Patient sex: F
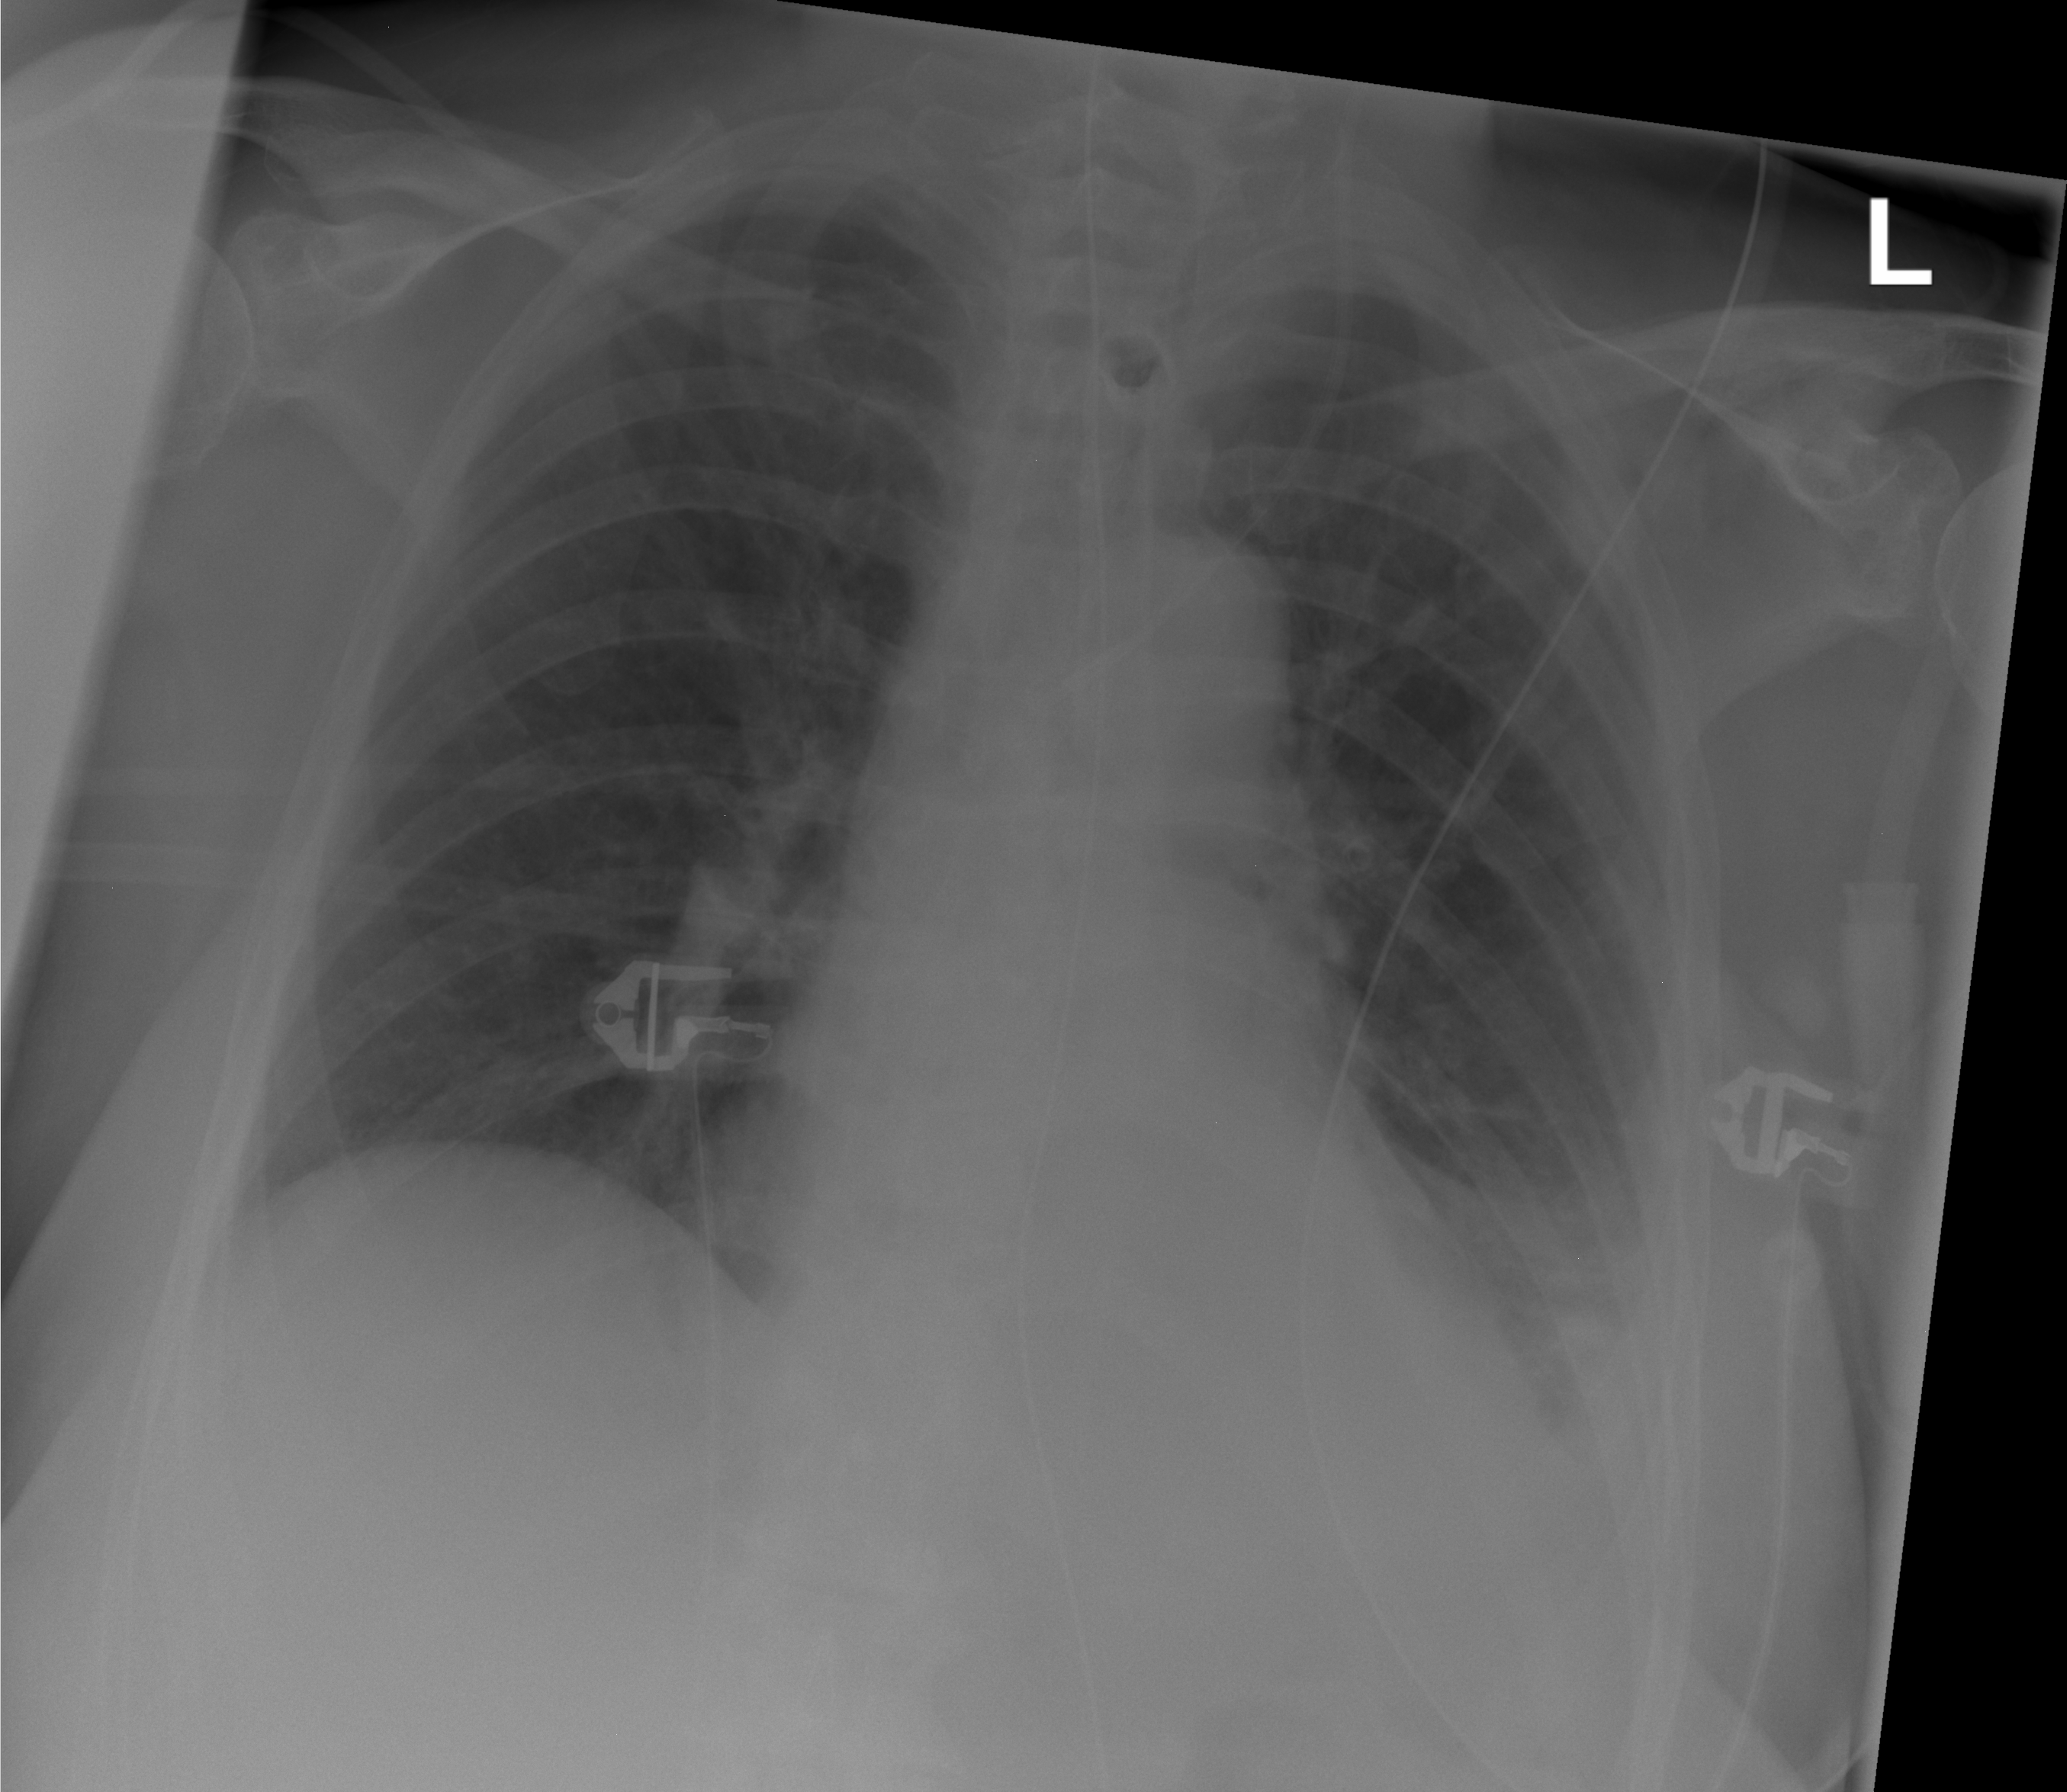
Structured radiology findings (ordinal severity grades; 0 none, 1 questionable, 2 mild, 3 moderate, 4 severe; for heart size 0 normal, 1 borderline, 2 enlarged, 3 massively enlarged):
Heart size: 0
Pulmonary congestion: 0
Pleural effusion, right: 0
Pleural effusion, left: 2
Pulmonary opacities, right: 0
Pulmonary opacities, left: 2
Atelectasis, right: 0
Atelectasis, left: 2